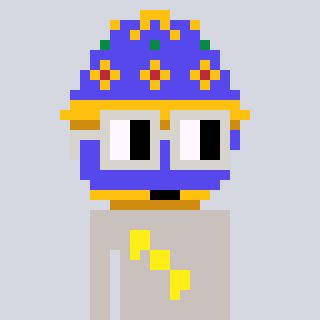
a pixel art character with square light gray glasses, a faberge-shaped head and a foggrey-colored body on a cool background